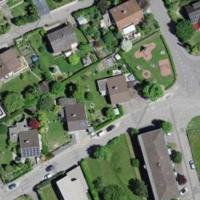
EUNIS habitat code: 54
Species observed at this site:
Corylus avellana